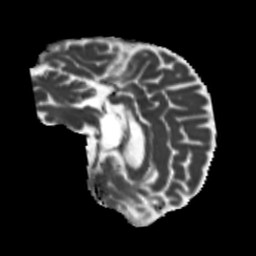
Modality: MD
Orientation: sagittal
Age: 47
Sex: male
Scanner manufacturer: siemens
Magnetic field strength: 3 T
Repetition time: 5.25 s
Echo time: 0.08 s